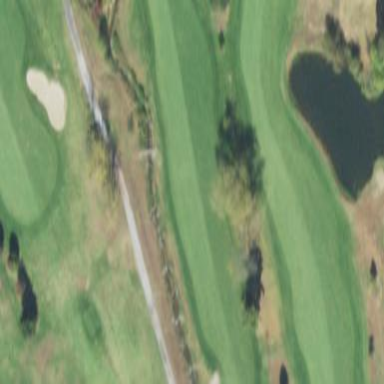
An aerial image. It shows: Golf fairway surrounded by grass.